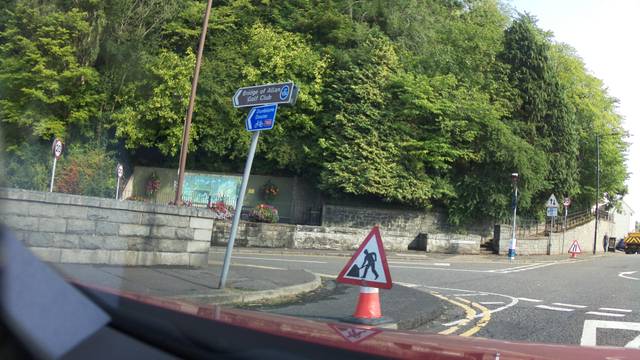
Region: United Kingdom
Coordinates: 56.156, -3.951